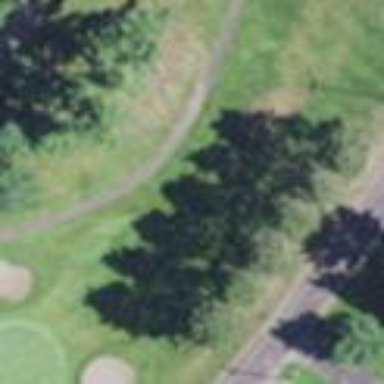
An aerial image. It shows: Golf fairway surrounded by grass.